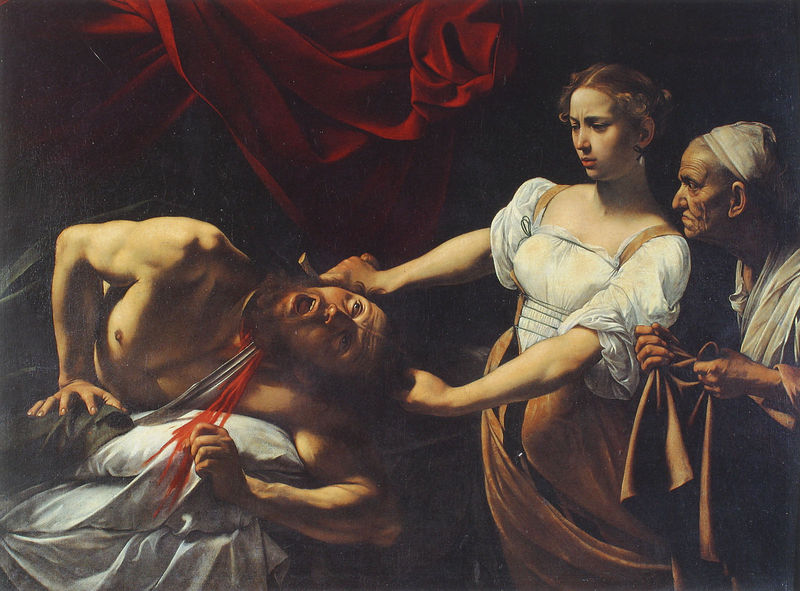
Titel: Judith enthauptet Holofernes
Künstler: Michelangelo Merisi da Caravaggio
Institution: Rom, Galleria Nazionale d’Arte Antica
Schlagwörter: gemälde, hand, kopf, mann, nackt, schlaf, frauen, braun, brust, frau, frisur, haar, kleid, licht, mund, männer, ohr, schwarz, weiss, rot, tuch, beige, rock, alt, bart, jung, alte, augen, barock, bibel, bluse, diener, enthauptung, falten, geköpft, gesicht, haupt, historie, holofernes, judith, köpfen, messer, mord, salome, tod, tot, ärmel, vorhang, öl, haare, schürze, dutt, magd, historienbild, kissen, muskeln, draperie, bett, faltenwurf, brustwarze, klinge, blut, alter, antike, amme, schwert, säbel, brutal, faust, dynamik, schrecken, hässlich, spritzen, kehle, schneiden, schreien, dolch, ermordung, mittelalter, fontäne, töten, alte frau, oma, schrei, abschneiden, mörderin, erstechen, testament, großmutter, schreck, johannes der täufer, bathseba, zweifel, caravaggio, überraschung, köpfung, enthaupten, carravaggio, gentileschi, tötung, ekel, samson, kriegsherr, tch, iiiih, drastik, tod des holofernes, grausig, nthaupten, tod samson, mard, buble